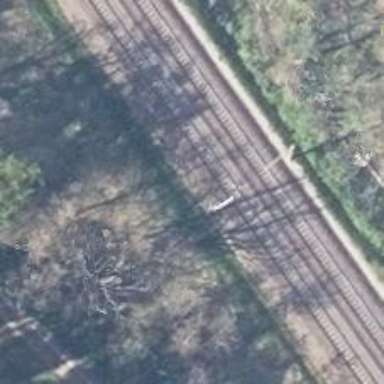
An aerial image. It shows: Milestone along the railway track with catenary mast.